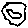
Label: smiley face